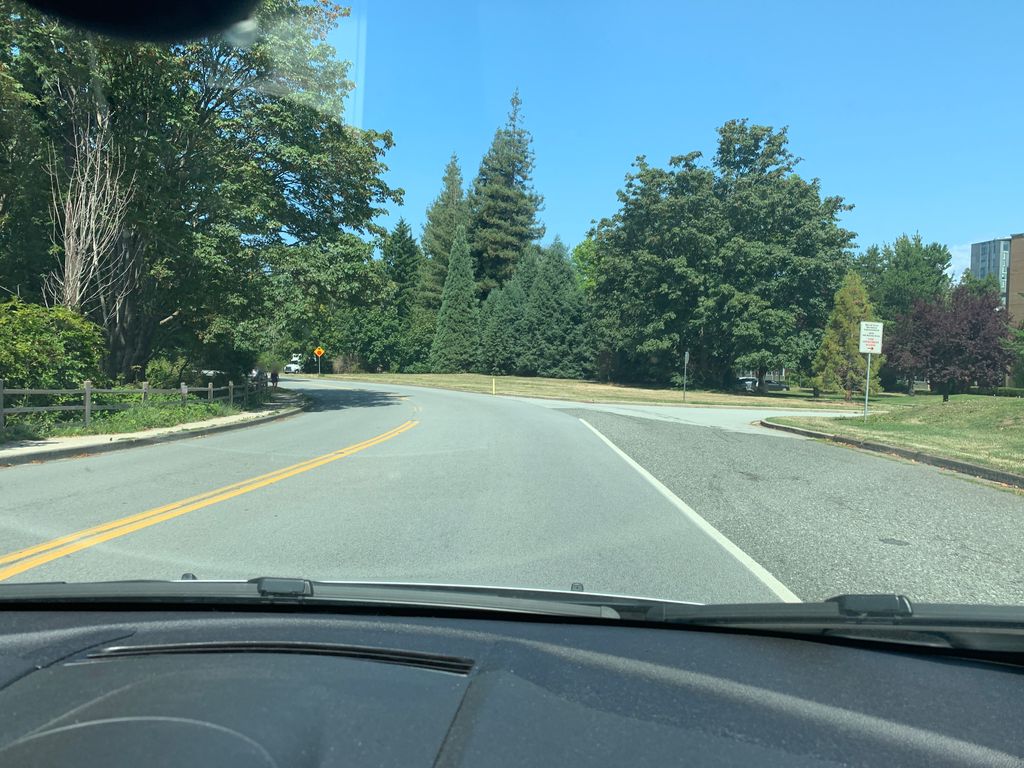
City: vancouver